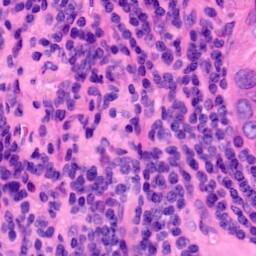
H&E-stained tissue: Lung